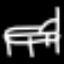
Label: bed